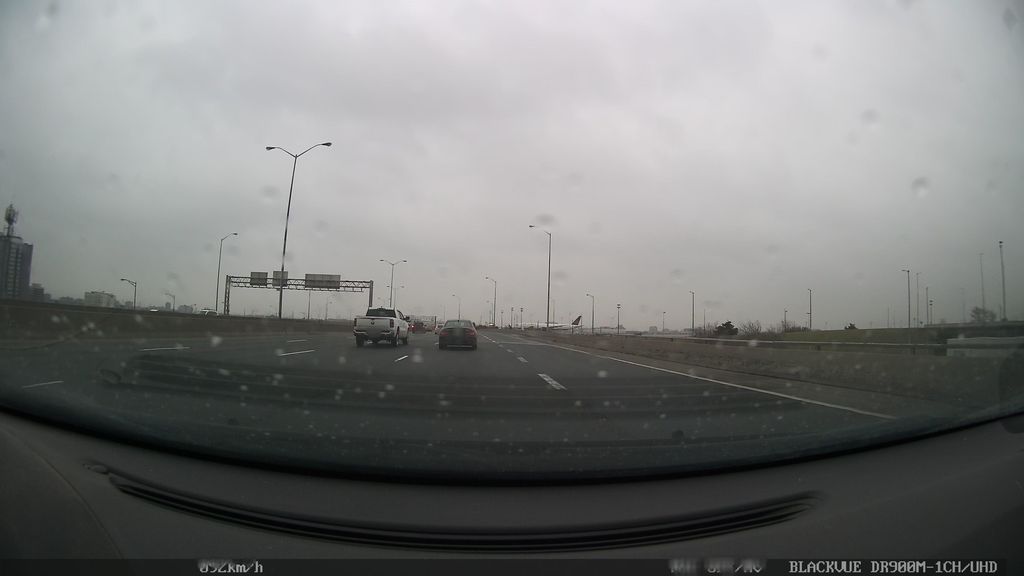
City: toronto